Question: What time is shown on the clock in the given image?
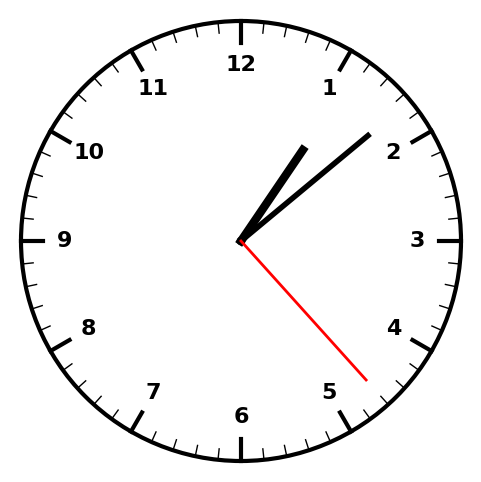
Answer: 01:08:23